Interaction volume radius: 5 \u00c5
Interaction volume height: 15 \u00c5
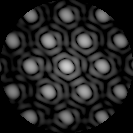
Disorder parameter: 0.08986